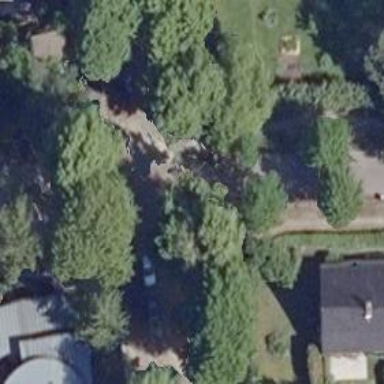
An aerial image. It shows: Residential road.